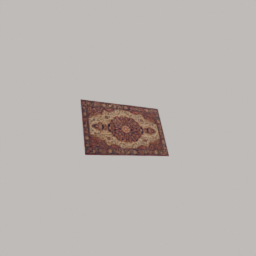
Label: decoration